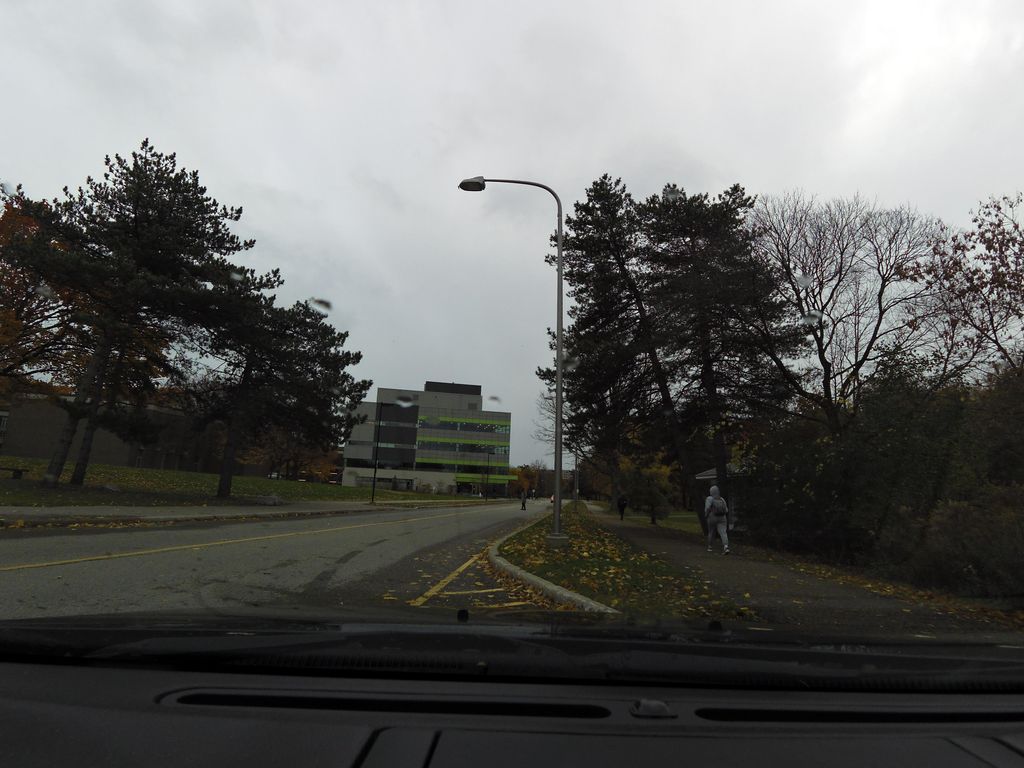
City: kitchener-waterloo